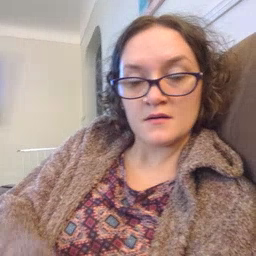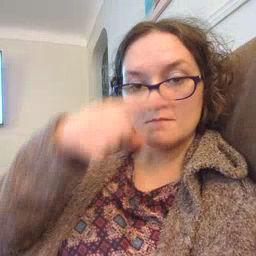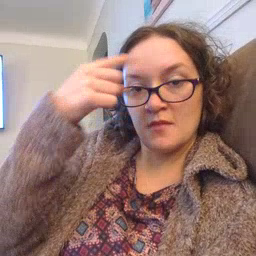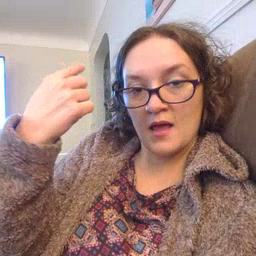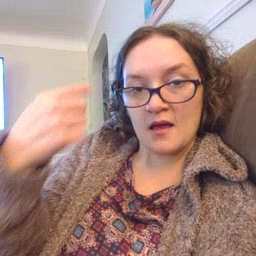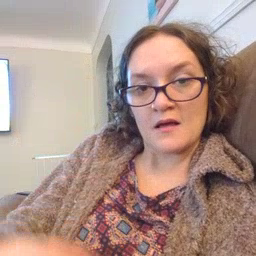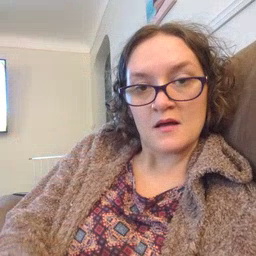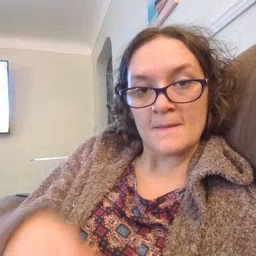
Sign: black